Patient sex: M
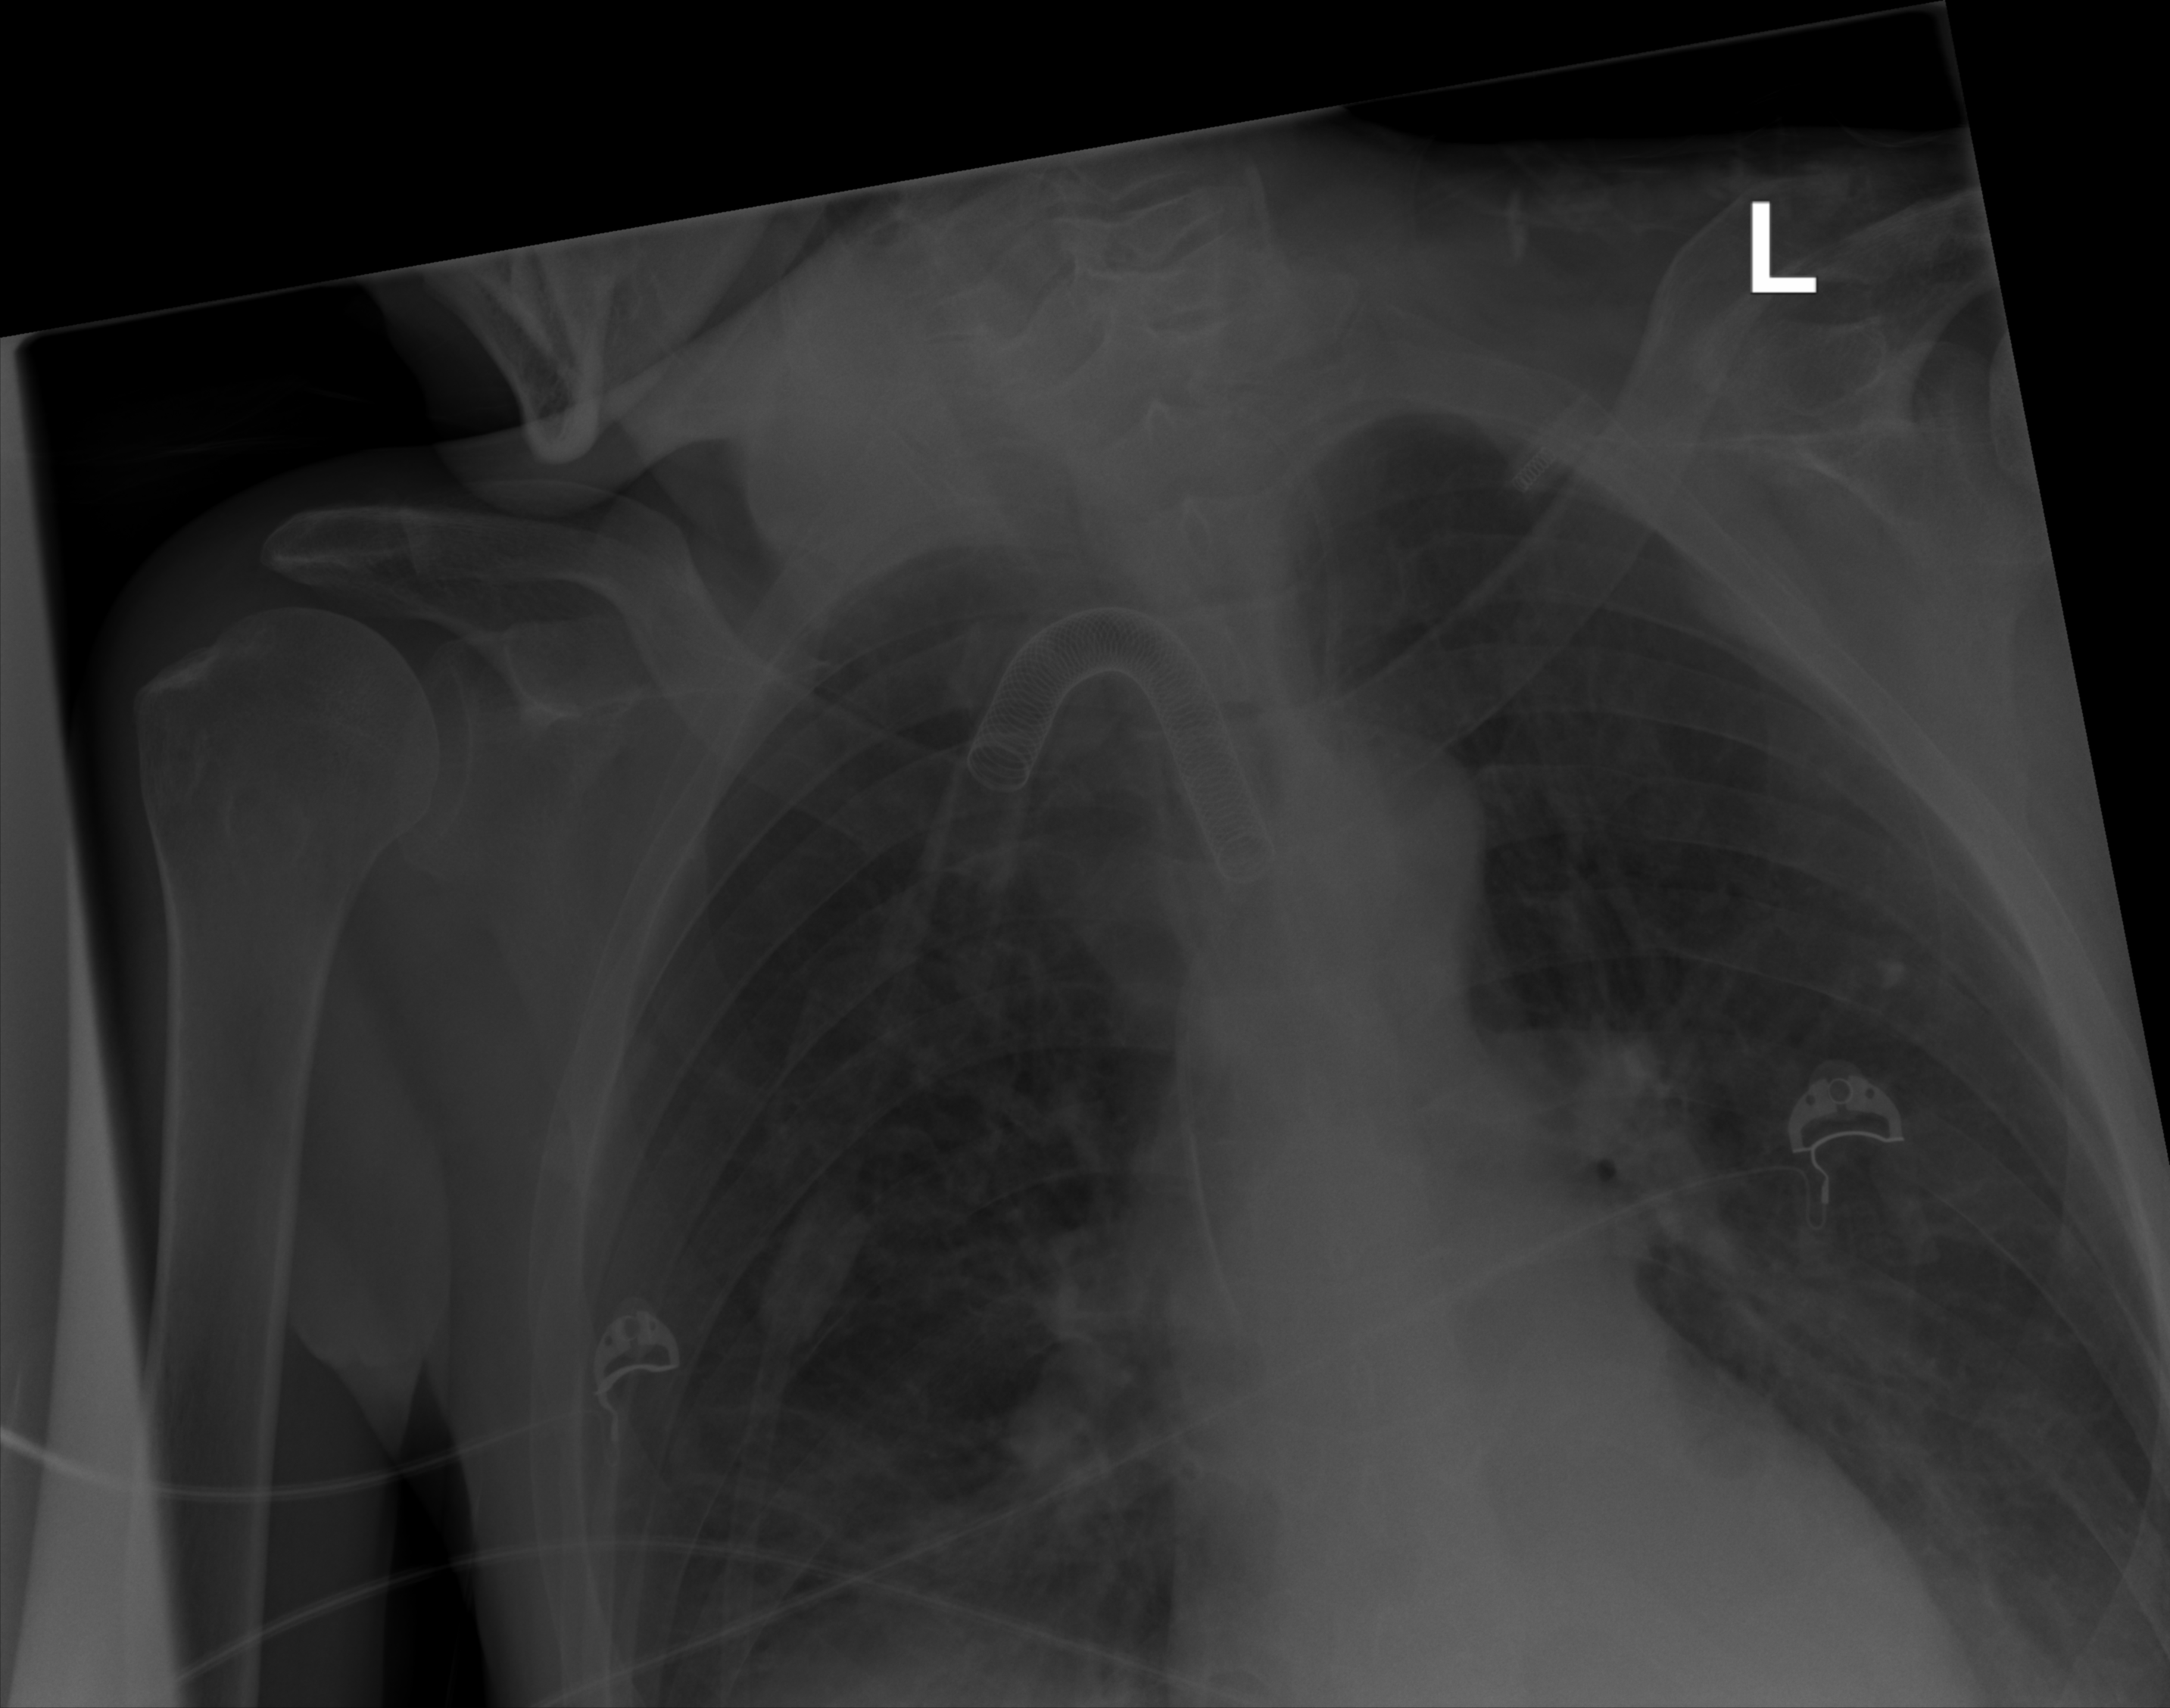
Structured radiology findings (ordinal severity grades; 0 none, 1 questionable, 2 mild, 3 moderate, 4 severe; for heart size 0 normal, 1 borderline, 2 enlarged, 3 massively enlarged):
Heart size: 0
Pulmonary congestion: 0
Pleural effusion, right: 0
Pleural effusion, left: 0
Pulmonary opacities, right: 0
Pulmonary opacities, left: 0
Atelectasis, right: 2
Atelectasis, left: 2